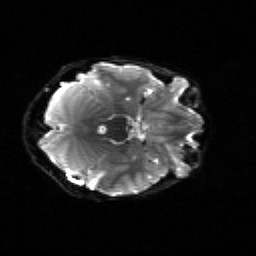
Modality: sbref
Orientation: axial
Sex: female
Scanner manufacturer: siemens
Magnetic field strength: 3 T
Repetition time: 5 s
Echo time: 0.071 s